Field crop: tomato
Growth stage: 1
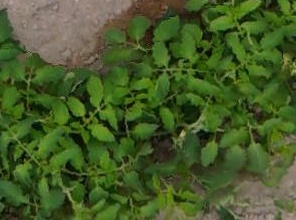
Species: tomato